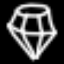
Label: diamond